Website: home-depot
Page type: payment
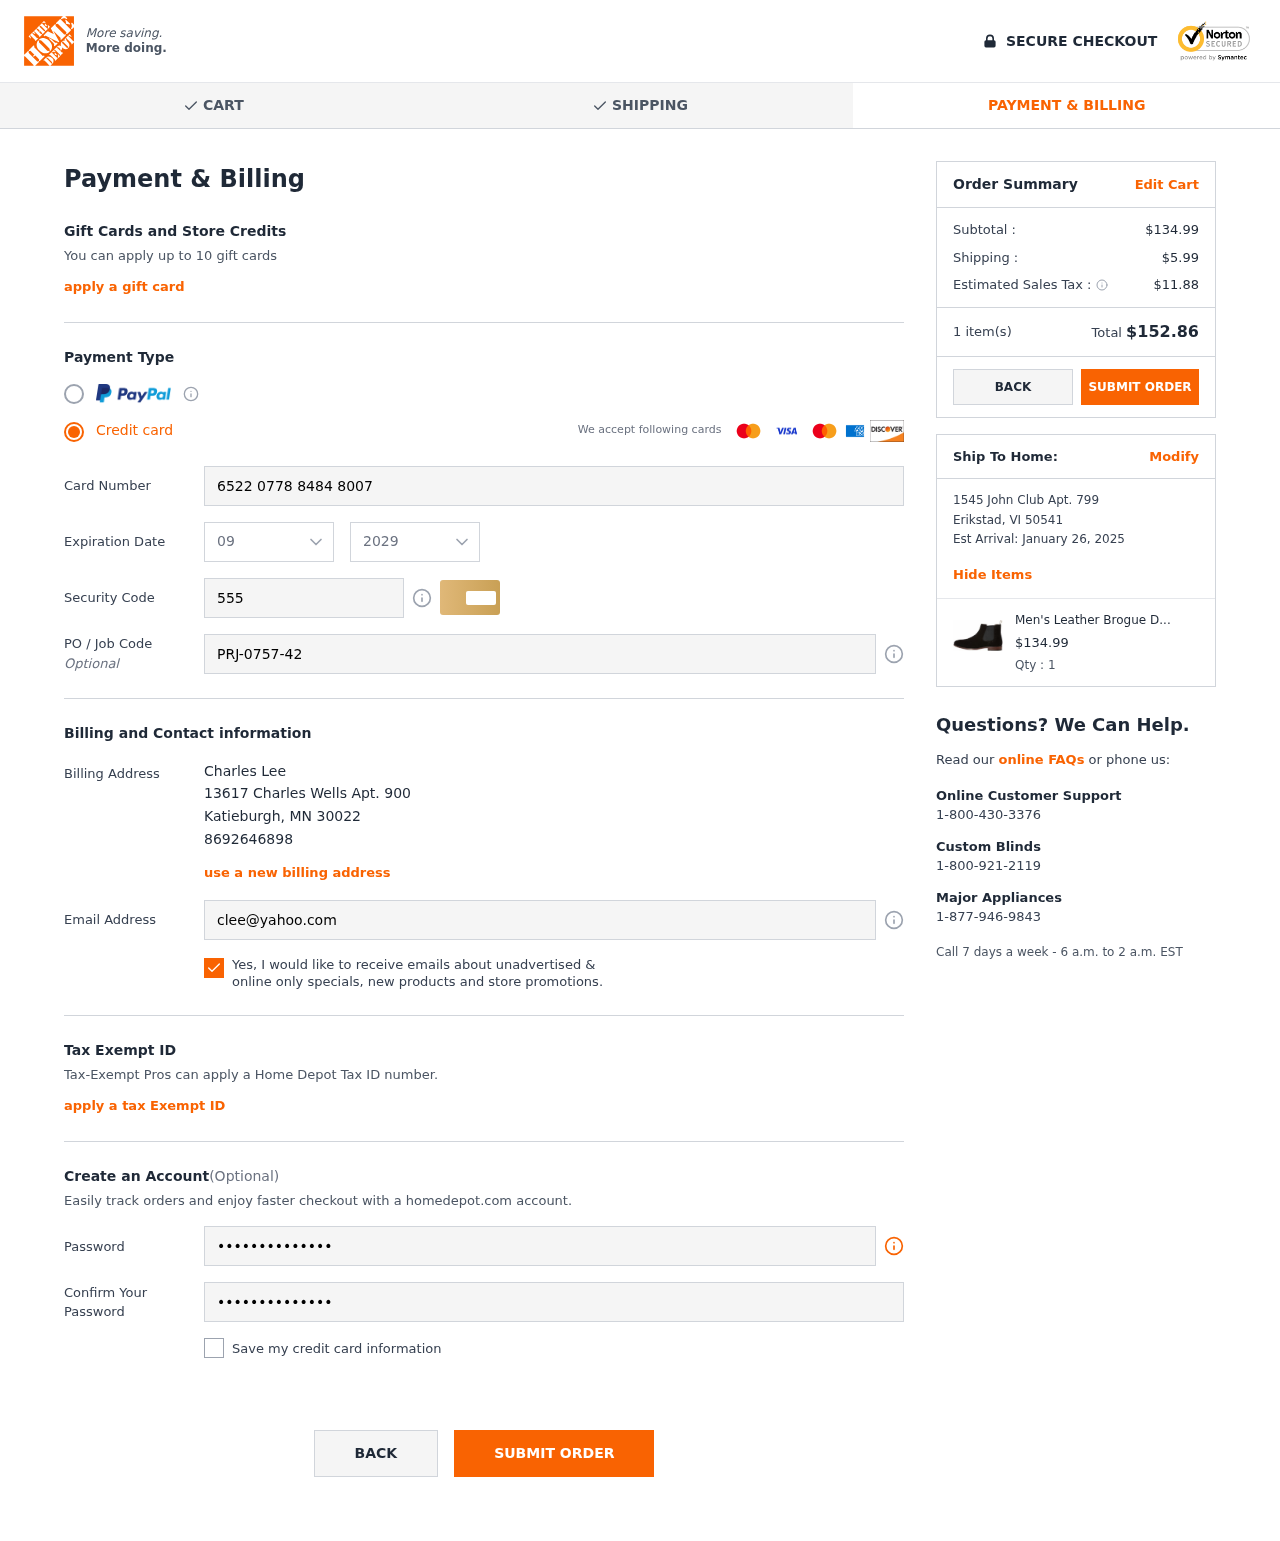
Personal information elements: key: PII_CARD_CVV
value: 555
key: PII_CARD_EXPIRY_MONTH
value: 09
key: PII_CARD_EXPIRY_YEAR
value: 29
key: PII_CARD_NUMBER
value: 6522 0778 8484 8007
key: PII_CITY
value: Katieburgh
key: PII_CITY2
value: Erikstad
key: PII_EMAIL
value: clee@yahoo.com
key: PII_FULLNAME
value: Charles Lee
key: PII_JOB_CODE
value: PRJ-0757-42
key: PII_PHONE
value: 8692646898
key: PII_POSTCODE
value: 30022
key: PII_POSTCODE2
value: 50541
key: PII_STATE_ABBR
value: MN
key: PII_STATE_ABBR2
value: VI
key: PII_STREET
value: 13617 Charles Wells Apt. 900
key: PII_STREET2
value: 1545 John Club Apt. 799
Product elements: key: PRODUCT1_NAME
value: Men's Leather Brogue Detail Chelsea Boot
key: PRODUCT1_PRICE
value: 134.99
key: PRODUCT1_QUANTITY
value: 1
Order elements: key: ORDER_SUBTOTAL
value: $134.99
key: ORDER_SHIPPING_COST
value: $5.99
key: ORDER_TAX
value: $11.88
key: ORDER_NUM_ITEMS
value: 1 item(s)
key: ORDER_TOTAL
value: $152.86
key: ORDER_DELIVERY_DATE
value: January 26, 2025